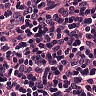
Metastatic tissue present: no